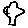
Label: tree